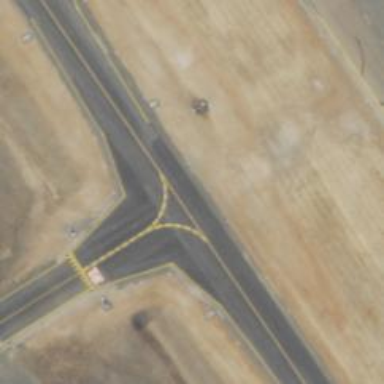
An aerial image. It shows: View of taxiway at the airport.